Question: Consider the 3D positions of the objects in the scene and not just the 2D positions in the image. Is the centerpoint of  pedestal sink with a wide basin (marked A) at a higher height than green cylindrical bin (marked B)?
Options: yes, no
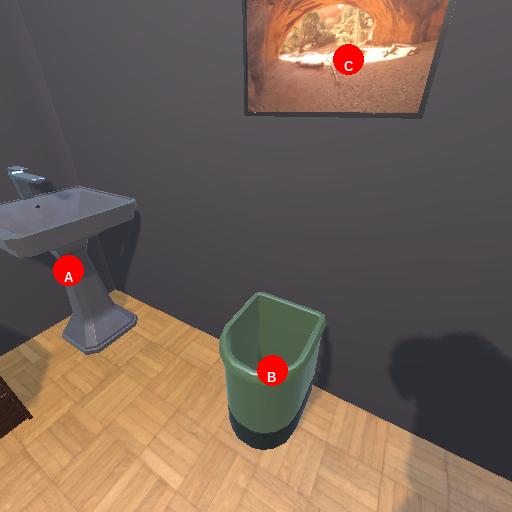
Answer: yes